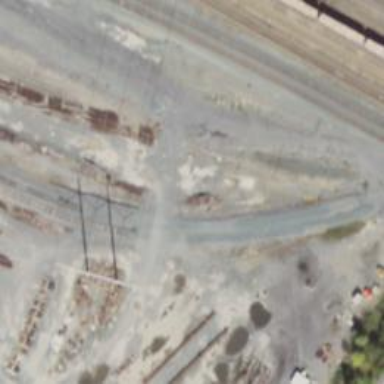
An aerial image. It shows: Railway yard used for servicing trains.